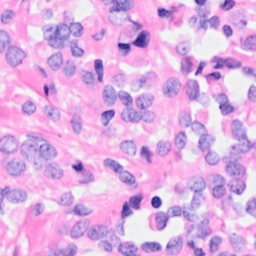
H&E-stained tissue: Breast